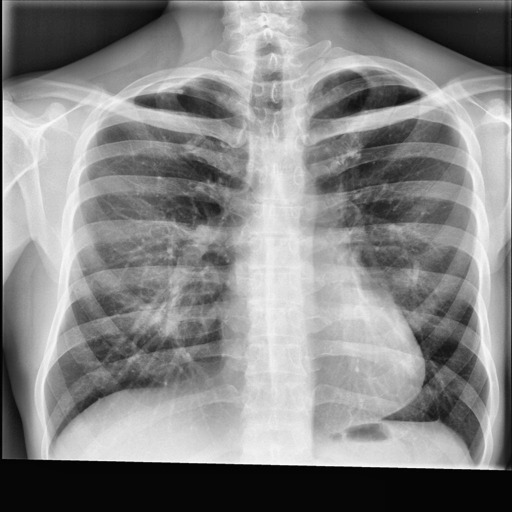
Finding: NORMAL